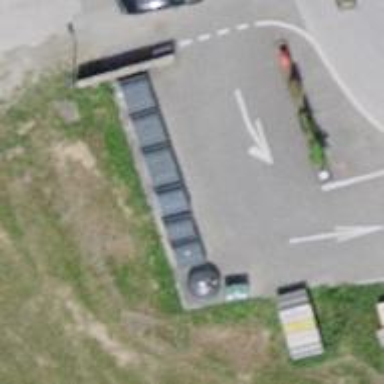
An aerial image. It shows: Recycling center.